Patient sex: F
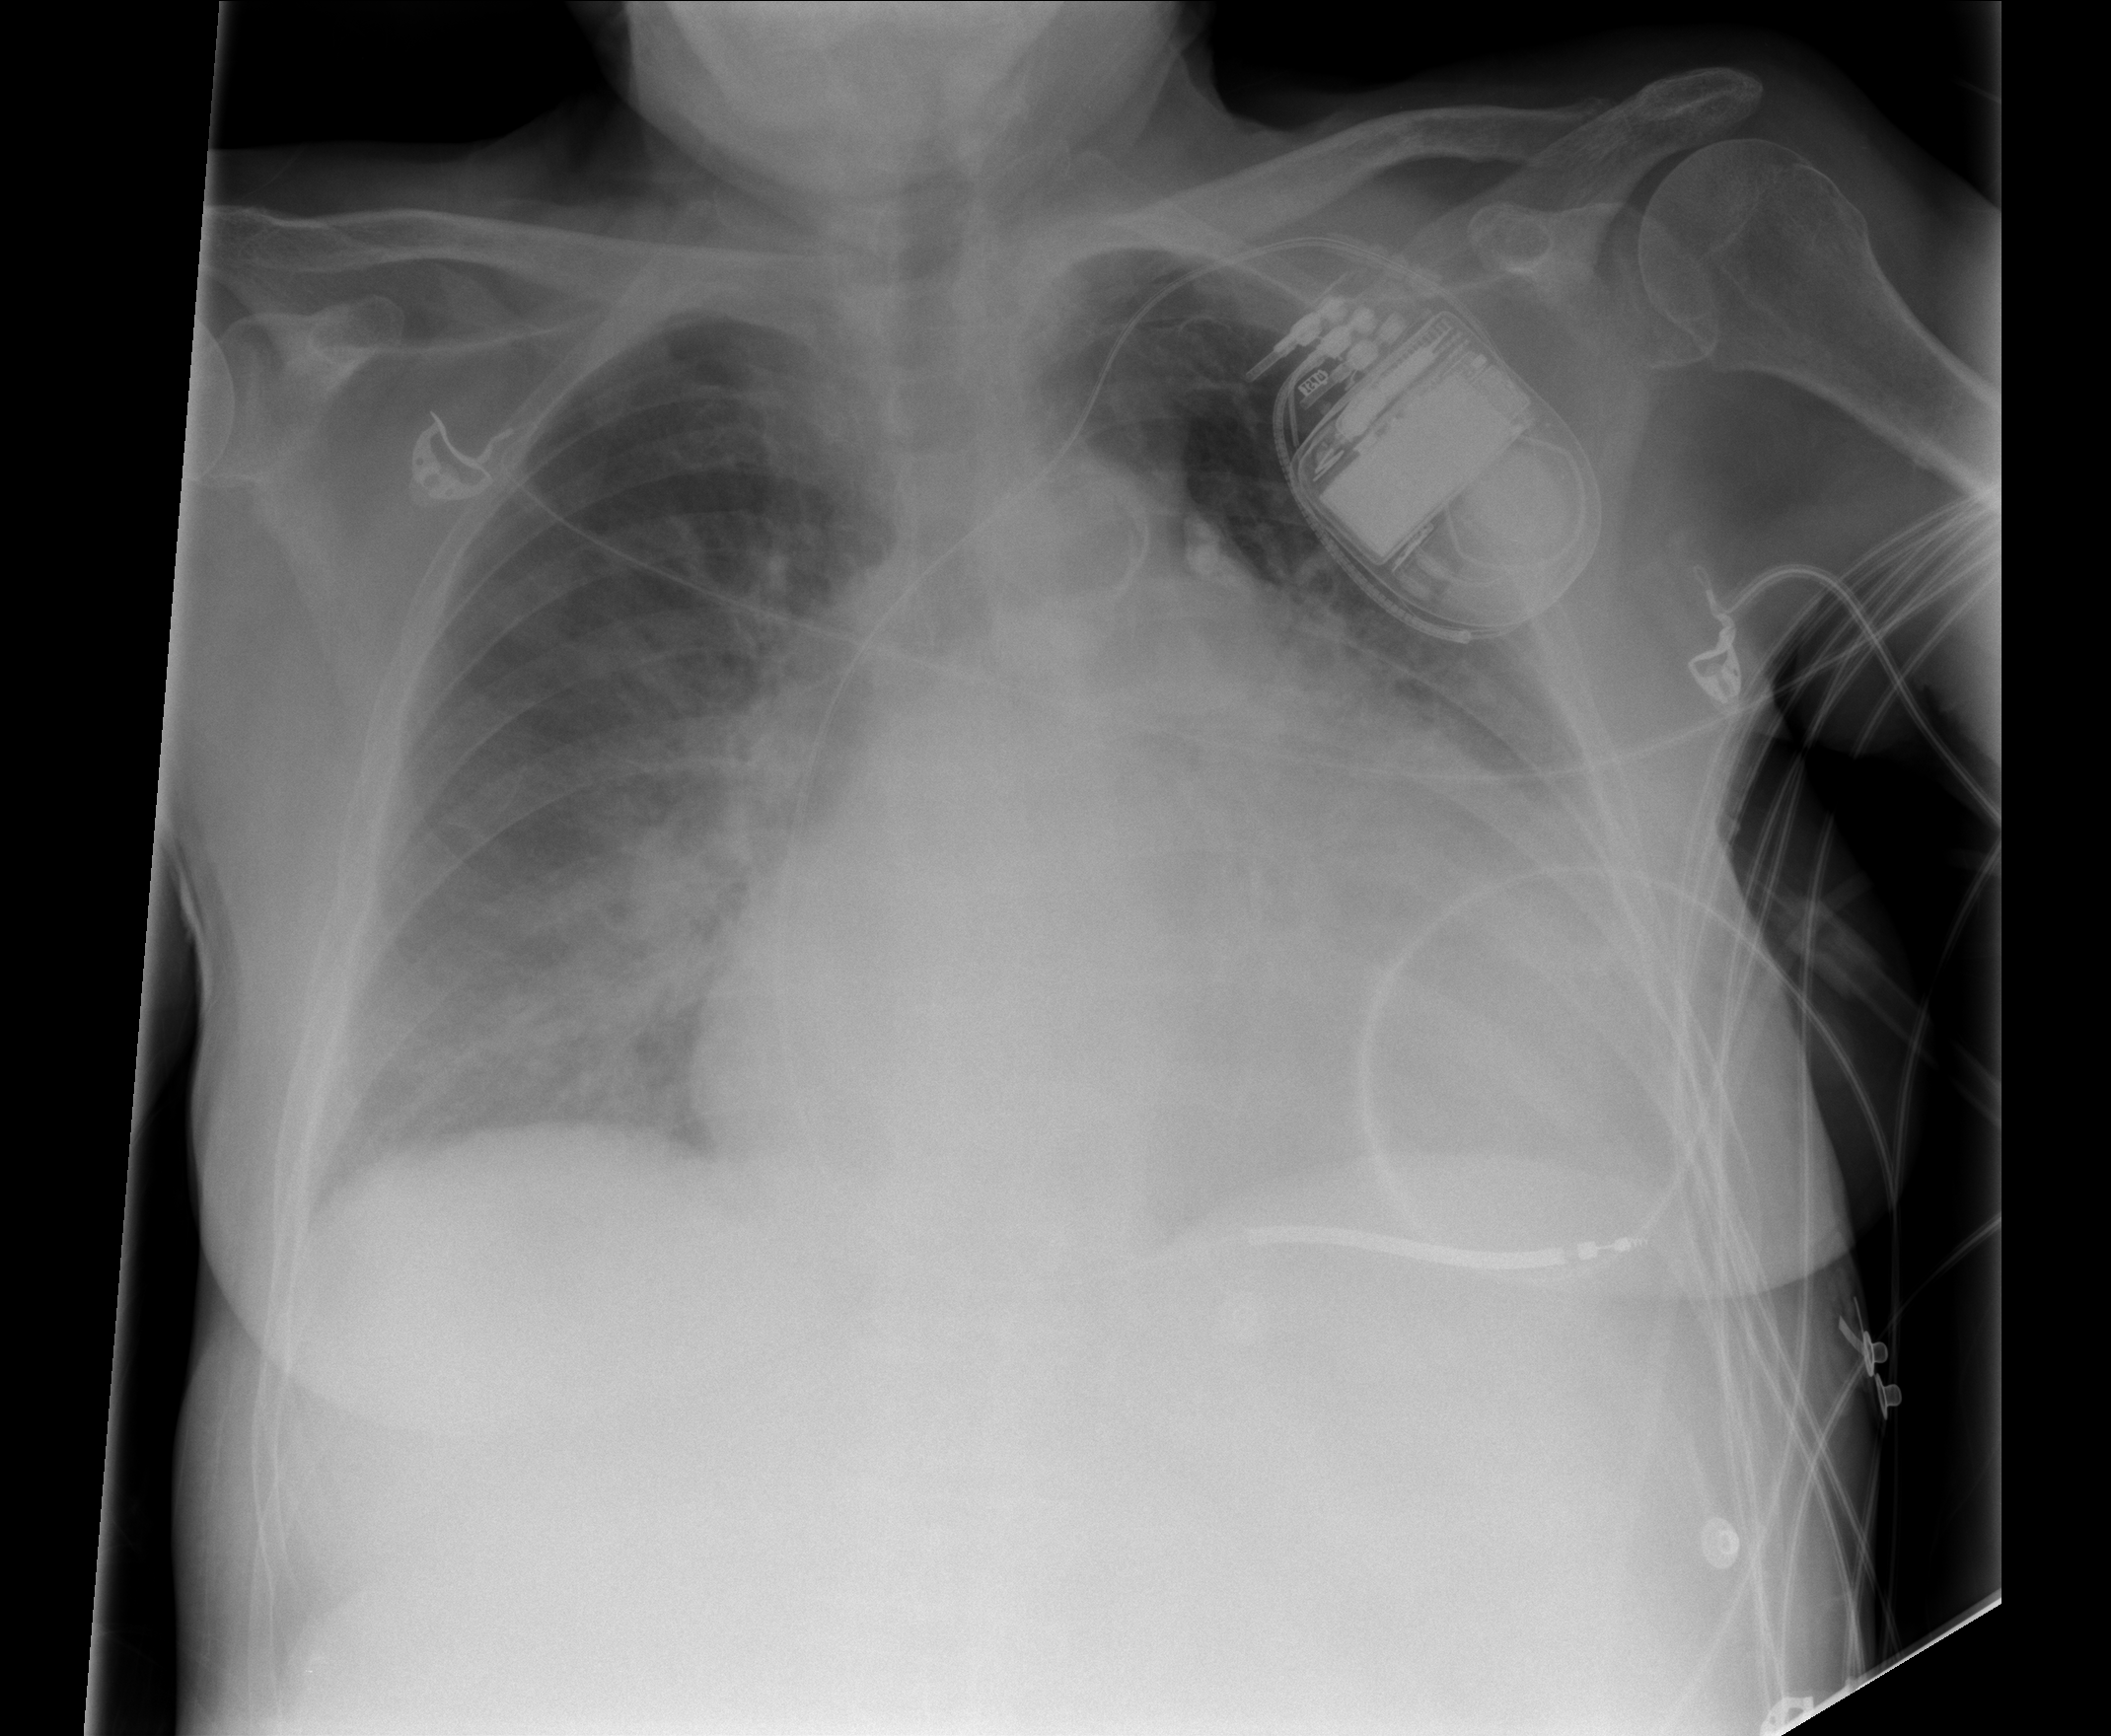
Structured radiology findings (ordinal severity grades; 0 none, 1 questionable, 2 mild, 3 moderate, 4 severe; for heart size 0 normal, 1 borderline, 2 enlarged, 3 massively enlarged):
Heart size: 3
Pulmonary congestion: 2
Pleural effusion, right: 1
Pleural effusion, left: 2
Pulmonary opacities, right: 0
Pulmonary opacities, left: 0
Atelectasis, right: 0
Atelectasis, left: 0